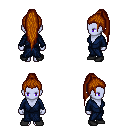
a pixel art fantasy rpg character, female body template, dark elf, purple skin, blue robe, magenta pants, brunette extra-long topknot hairstyle, black shoes, four views (front, back, left, right), 2x2 character sprite sheet, small pixel art, hard edges, no anti-aliasing